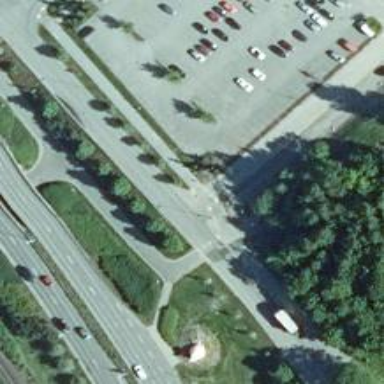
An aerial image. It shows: Marked crossing on asphalt footway.